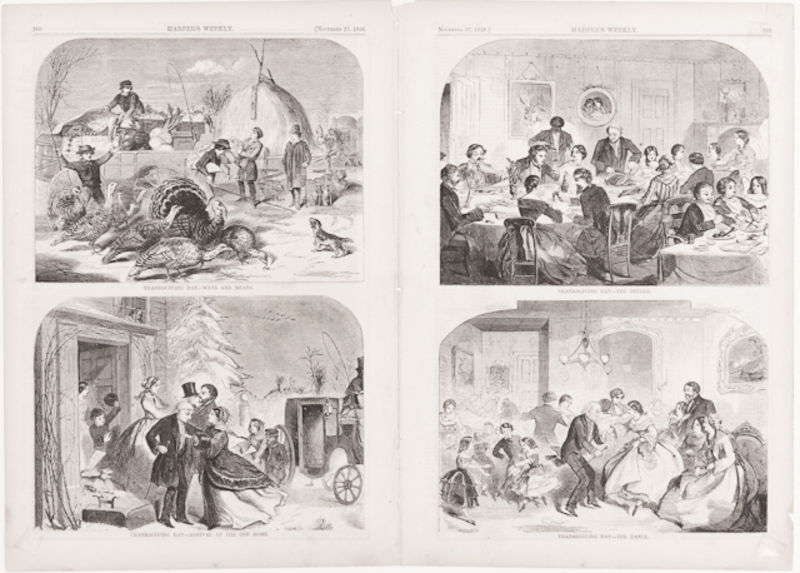
Titel: Thanksgiving Day: Ways and Means; Arrival at the Old Home; the Dinner; the Dance
Künstler: Winslow Homer
Standort: Amherst (Massachusetts, USA)
Institution: Mead Art Museum, Amherst College
Schlagwörter: mann, weiß, menschen, frau, raum, schwarz, strasse, tisch, haus, gesellschaft, tanz, versammlung, geschichte, vögel, kind, personen, arbeit, kutsche, crowd, hat, men, people, white, women, essen, black, chairs, country, old, table, pictures, print, vier, pfau, truthahn, fasan, tree, trees, suit, winter, drawing, paper, black and white, bird, cartoon, dog, hats, illustration, birds, szenen, couple, pen, children, rural, party, family, ink, drawings, engraving, pencil, carriage, book, tale, four, eating, top hat, series, dancing, scenes, boys, turkey, wheels, meal, mood, christmas, dinner, restaurant, bard, bark, 1800s, 1900s, 4, holidays, teepee, cartograph, thanksgiving, turkeys, guests, wag, episodes, fowl, cartoons